This grayscale texture is a bearing vibration snapshot reshaped row-by-row into a square image. Based on the visible evidence, which condition applies: normal, inner_race, outer_race, ball?
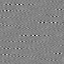
Answer: inner_race